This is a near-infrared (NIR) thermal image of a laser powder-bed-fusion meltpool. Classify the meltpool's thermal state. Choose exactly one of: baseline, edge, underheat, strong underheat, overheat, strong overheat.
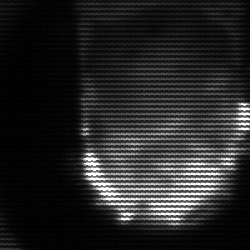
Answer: baseline